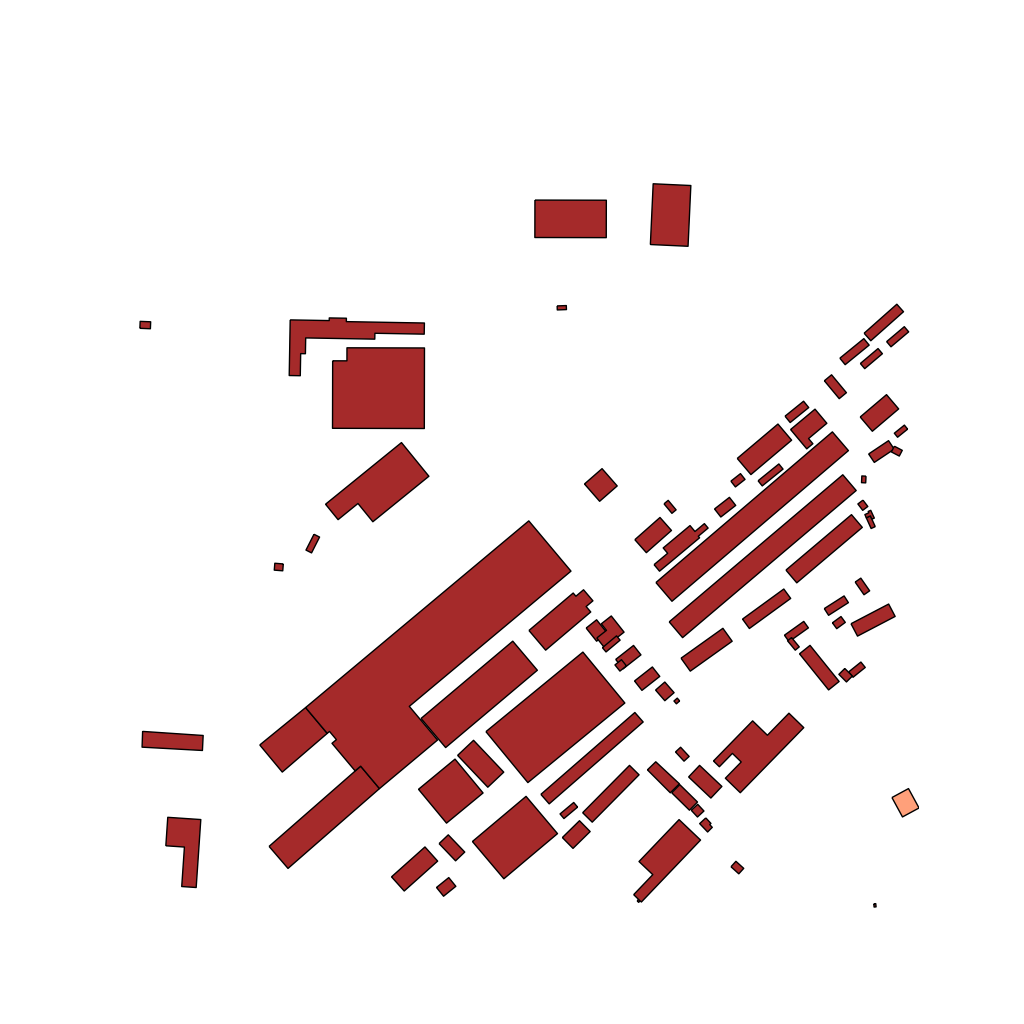
Tags: overhead vector_map, industrial, recreation, special, individual_rise, low_rise, density_1, Facility, Nursing, 1.0 km²